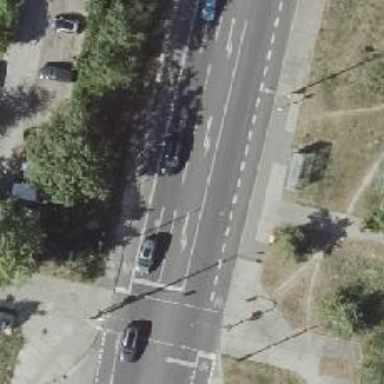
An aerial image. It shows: Secondary road with asphalt surface and exclusive cycle lanes on both sides. The road has lane markings.